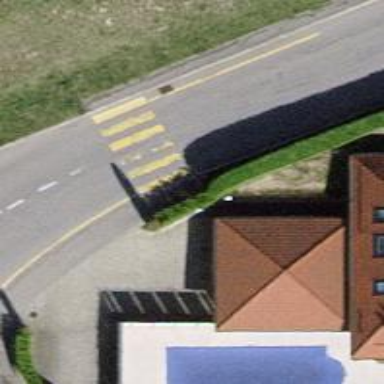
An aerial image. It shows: Zebra crossing on the road.